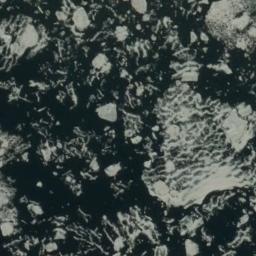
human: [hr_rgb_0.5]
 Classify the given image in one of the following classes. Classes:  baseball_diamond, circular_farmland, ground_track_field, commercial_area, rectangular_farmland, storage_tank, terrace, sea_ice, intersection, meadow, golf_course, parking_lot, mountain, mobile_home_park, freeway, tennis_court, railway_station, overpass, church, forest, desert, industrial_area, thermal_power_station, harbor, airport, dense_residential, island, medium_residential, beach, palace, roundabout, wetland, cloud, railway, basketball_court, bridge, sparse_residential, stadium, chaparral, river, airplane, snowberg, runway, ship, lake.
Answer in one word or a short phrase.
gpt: sea_ice